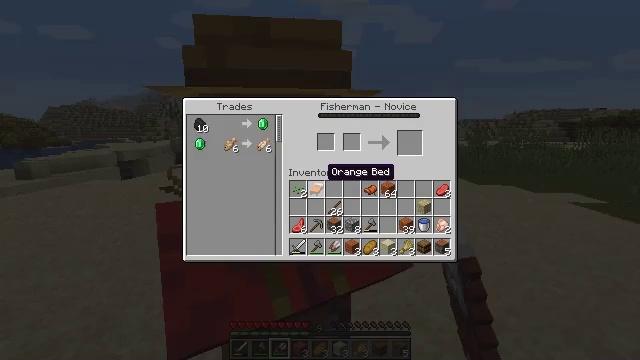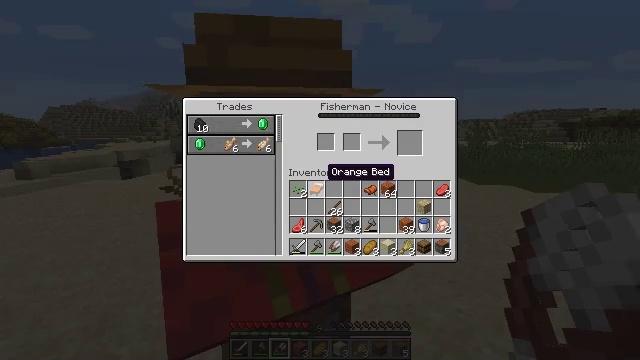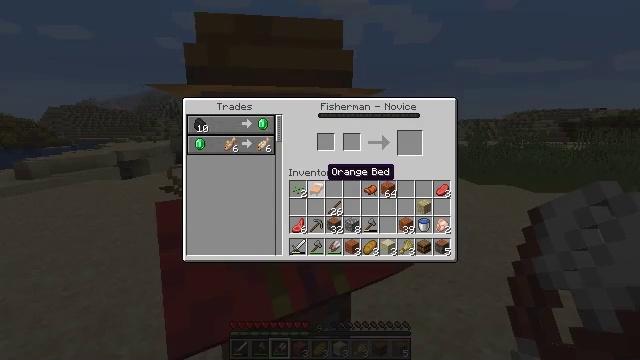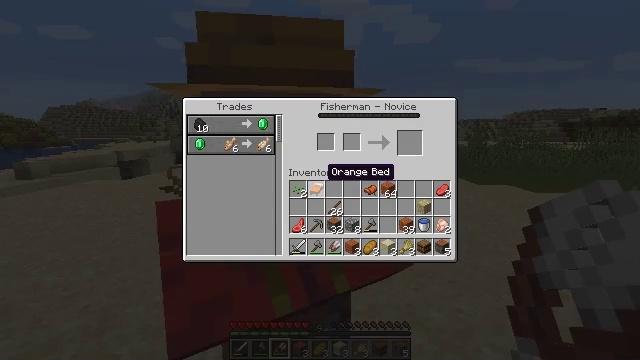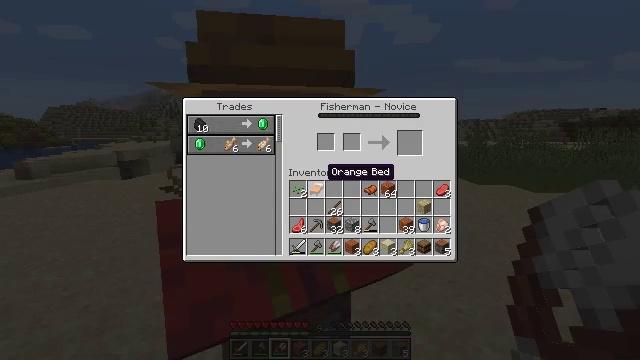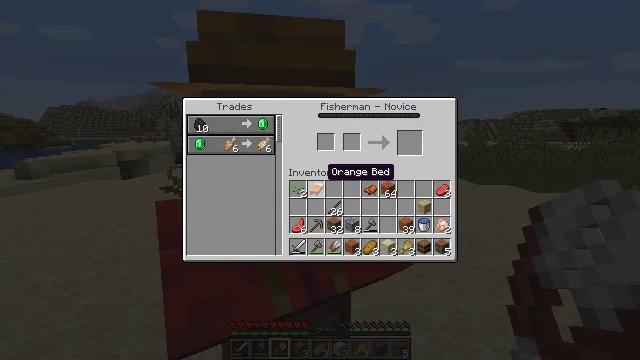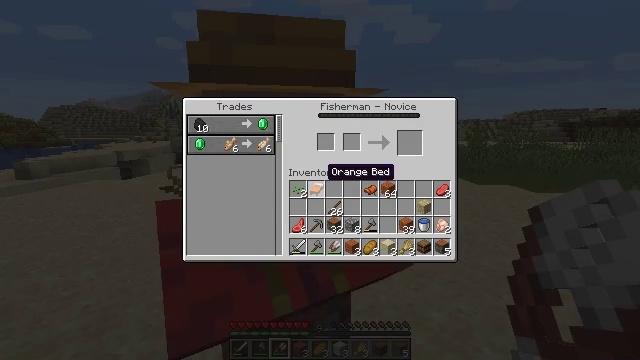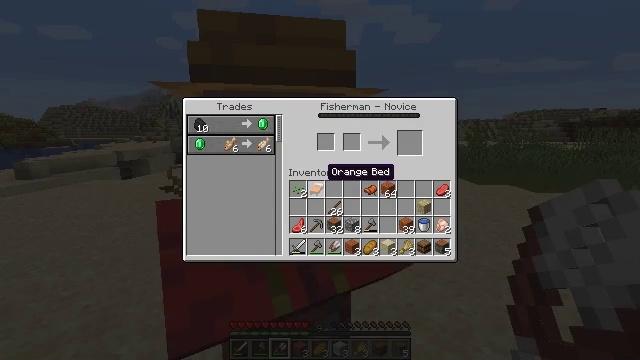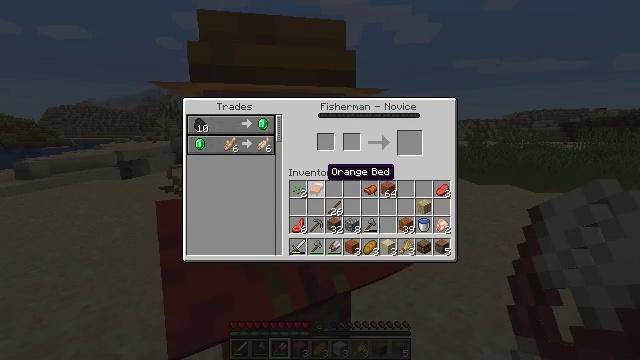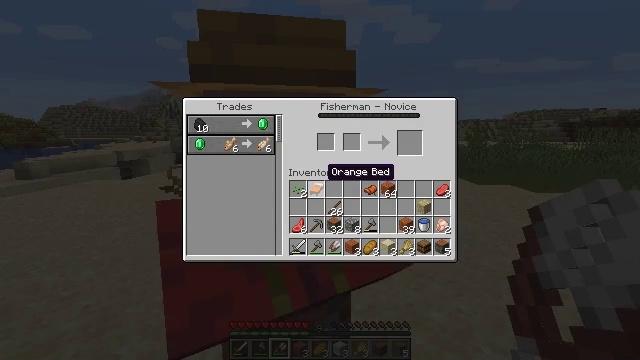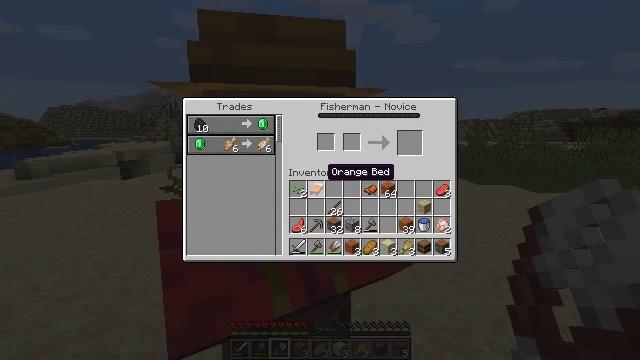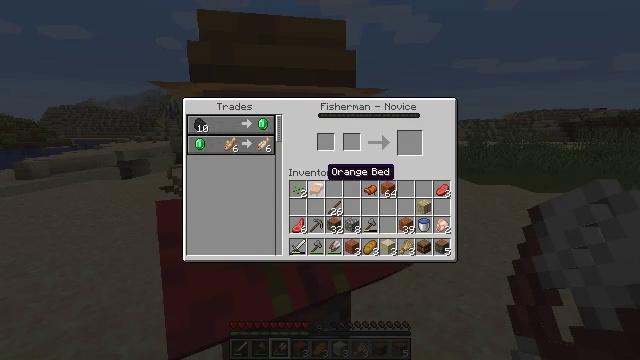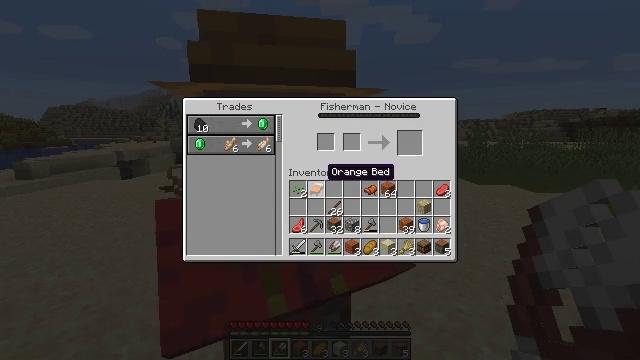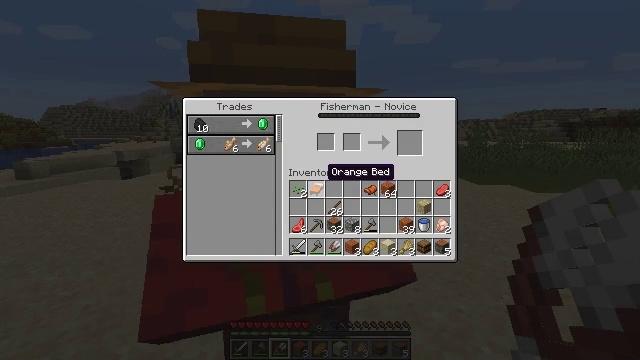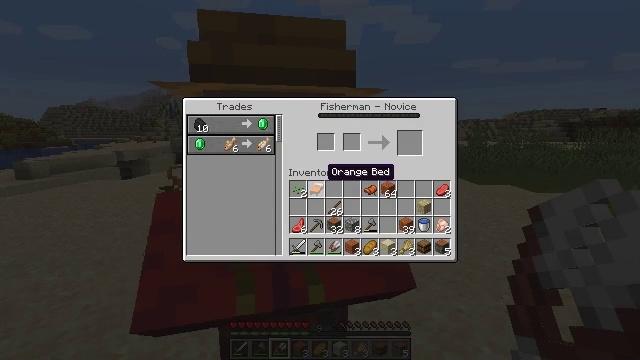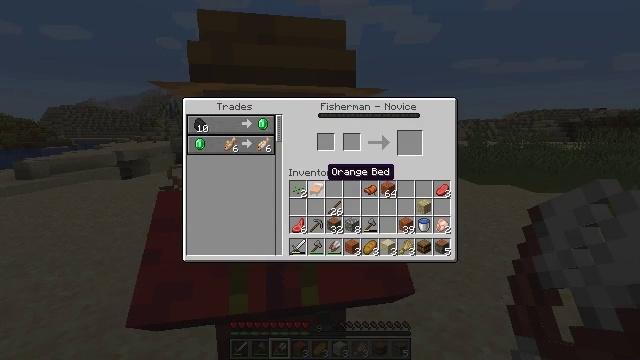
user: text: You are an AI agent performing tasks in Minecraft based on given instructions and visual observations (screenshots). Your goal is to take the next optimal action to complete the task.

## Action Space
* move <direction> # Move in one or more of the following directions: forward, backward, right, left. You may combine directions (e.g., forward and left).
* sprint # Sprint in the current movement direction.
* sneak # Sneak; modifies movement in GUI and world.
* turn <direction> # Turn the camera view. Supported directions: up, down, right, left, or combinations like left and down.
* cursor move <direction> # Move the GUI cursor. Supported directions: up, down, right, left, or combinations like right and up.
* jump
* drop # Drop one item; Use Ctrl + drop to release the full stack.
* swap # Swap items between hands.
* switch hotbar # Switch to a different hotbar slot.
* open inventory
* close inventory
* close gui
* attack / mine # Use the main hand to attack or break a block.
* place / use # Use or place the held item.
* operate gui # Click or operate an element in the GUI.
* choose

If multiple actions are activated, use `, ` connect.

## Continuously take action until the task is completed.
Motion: motion action
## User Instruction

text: Drop a bread.
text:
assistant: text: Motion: no_op
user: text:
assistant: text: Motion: no_op
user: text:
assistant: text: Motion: no_op
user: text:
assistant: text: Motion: no_op
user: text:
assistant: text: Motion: no_op
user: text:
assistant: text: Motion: no_op
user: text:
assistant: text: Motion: no_op
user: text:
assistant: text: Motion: no_op
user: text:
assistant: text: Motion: no_op
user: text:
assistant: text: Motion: no_op
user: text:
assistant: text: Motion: no_op
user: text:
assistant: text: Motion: no_op
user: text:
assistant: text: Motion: no_op
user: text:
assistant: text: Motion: no_op
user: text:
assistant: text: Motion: no_op
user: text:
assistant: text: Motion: no_op
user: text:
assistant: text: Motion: no_op
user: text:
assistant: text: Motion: no_op
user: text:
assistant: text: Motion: cursor move right
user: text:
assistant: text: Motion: cursor move right
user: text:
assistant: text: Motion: no_op
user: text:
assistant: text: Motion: no_op
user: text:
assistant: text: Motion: no_op
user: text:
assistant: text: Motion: no_op
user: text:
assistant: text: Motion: no_op
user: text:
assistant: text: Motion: no_op
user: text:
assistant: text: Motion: no_op
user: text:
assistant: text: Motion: no_op
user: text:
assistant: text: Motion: no_op
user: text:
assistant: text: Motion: no_op